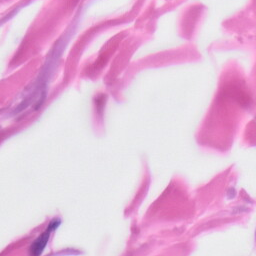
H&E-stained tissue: Skin